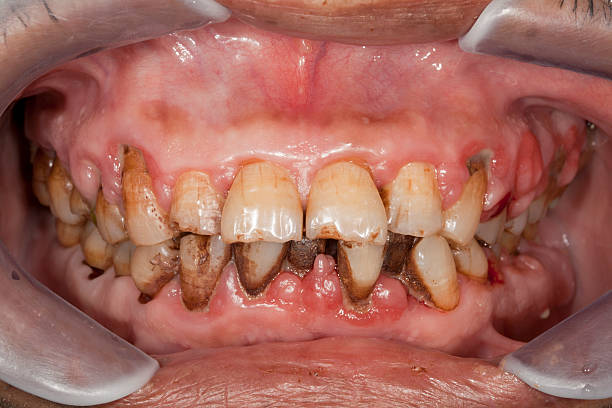
Condition: Gingivitis